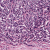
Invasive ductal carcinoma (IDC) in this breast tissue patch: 1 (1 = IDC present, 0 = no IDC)